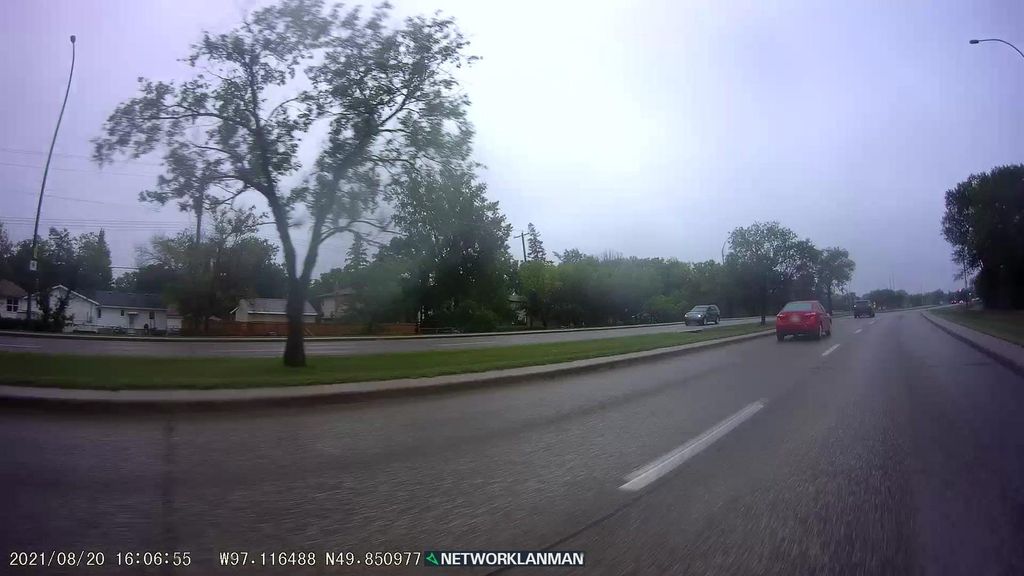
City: winnipeg